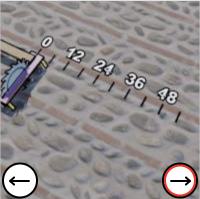
Task: length
Answer: 0
First scale value: 12.0